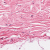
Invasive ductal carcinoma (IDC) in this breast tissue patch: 0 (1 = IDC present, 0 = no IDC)